Field crop: maize
Growth stage: 2
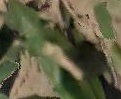
Species: maize